Current action and preconditions to check: trajectory_clear

Your task: For each precondition in the list above, predict whether it will hold at this action.

Consider the current scene as observed from the mobile robot's camera, and analyze the predicted future states of all dynamic agents (e.g., people, animals, vehicles, or any moving entities) within the NEXT SECOND.

IMPORTANT: Only answer "very likely" if you are absolutely certain—based on strong, clear evidence—that a dynamic agent will violate the precondition in the predicted future state. Do NOT answer "very likely" for unlikely, ambiguous, or low-probability risks.

Ask yourself for each precondition: Is there a high probability, with clear and convincing evidence, that the predicted future states of any dynamic agent will interfere with the predicted future state of the currently executing action within the NEXT SECOND, causing that precondition to fail?

Assess the risk level based on these predictions. Use "likely" or "very likely" if motions create a clear risk of interference.

Use "neutral" or "improbable" if agents are nearby but their predicted paths are clearly diverging or non-conflicting.

Failure Risk Categories: "very improbable", "improbable", "neutral", "likely", "very likely"

Answer Format: Output ONLY the probability_of_failure value from these categories: "very improbable", "improbable", "neutral", "likely", "very likely"

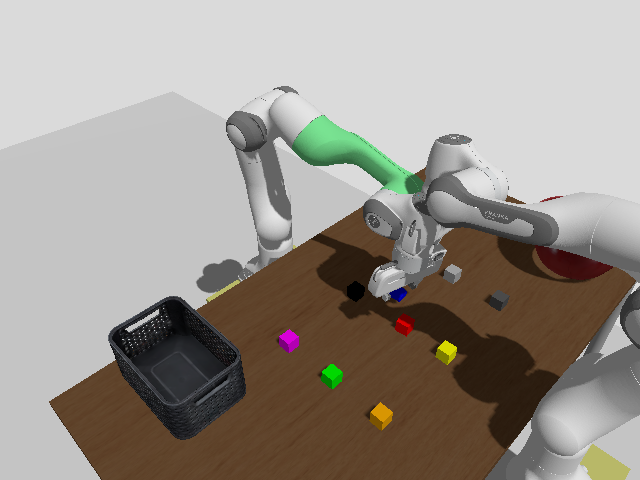

Answer: very likely